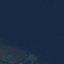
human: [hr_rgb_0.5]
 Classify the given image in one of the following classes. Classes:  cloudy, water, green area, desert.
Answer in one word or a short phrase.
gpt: water